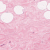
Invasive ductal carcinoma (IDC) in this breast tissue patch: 0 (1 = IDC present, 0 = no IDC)